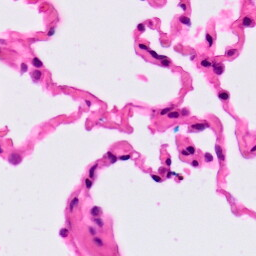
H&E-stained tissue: Lung